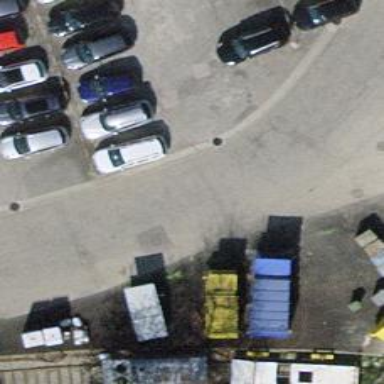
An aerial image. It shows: Road serving as parking aisle.